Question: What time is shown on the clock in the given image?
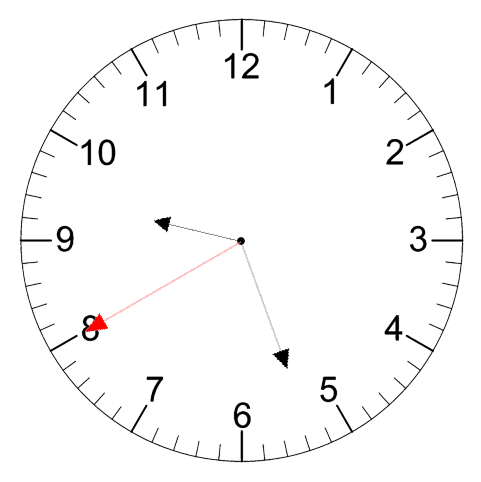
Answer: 09:26:40